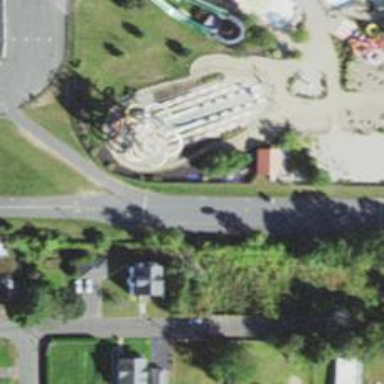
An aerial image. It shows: Water slide attraction.